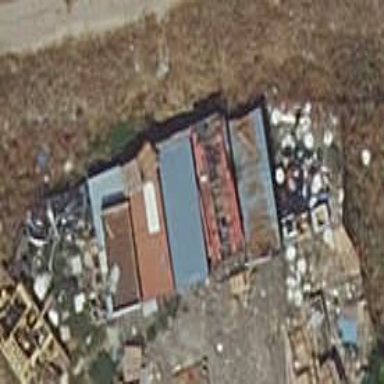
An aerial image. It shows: Shed building.